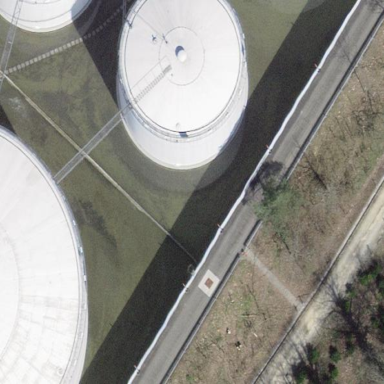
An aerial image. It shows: Storage tank with man-made structure.